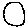
Label: circle